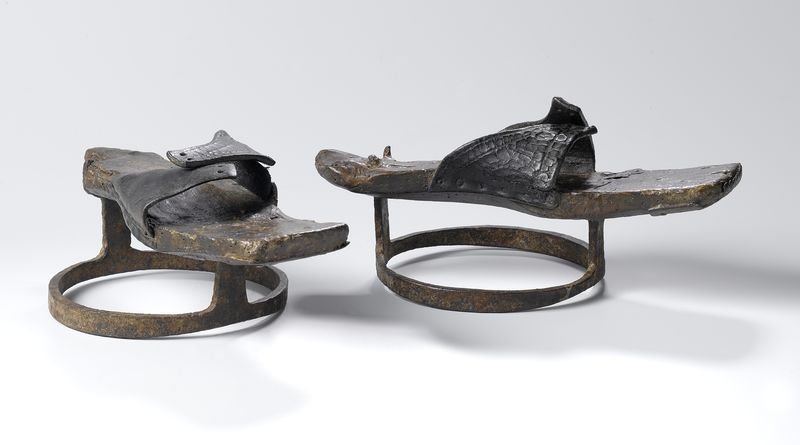
Titel: Pattijn of overschoen met dikke zool van hout, twee runderleren banden en een hoge standring van ijzer
Standort: Amsterdam
Institution: Rijksmuseum
Schlagwörter: braun, holz, schwarz, kreis, rund, schuhe, metall, sandalen, foto, eisen, antike, china, sohle, leder